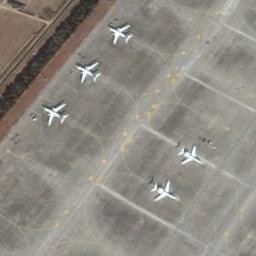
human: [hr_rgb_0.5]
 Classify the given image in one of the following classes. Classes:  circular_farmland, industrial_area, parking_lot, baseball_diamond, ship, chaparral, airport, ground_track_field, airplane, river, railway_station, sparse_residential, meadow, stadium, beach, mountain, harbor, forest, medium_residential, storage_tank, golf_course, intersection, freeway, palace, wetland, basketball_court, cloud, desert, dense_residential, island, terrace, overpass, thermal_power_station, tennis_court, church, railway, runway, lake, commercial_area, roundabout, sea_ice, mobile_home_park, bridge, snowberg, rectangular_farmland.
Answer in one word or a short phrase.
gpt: airplane